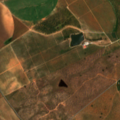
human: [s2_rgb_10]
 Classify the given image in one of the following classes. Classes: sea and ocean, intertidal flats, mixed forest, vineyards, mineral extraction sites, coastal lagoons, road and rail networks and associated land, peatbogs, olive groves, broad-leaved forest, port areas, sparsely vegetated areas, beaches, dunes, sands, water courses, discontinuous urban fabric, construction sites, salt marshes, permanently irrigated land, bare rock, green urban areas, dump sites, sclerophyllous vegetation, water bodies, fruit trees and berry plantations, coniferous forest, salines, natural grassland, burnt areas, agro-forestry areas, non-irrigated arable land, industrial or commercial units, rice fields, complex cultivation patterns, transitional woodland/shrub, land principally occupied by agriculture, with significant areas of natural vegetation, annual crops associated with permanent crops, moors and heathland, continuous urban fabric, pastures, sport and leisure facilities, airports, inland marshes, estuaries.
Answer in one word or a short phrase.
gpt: continuous urban fabric